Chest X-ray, AP view. Patient: 58 years old, sex M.
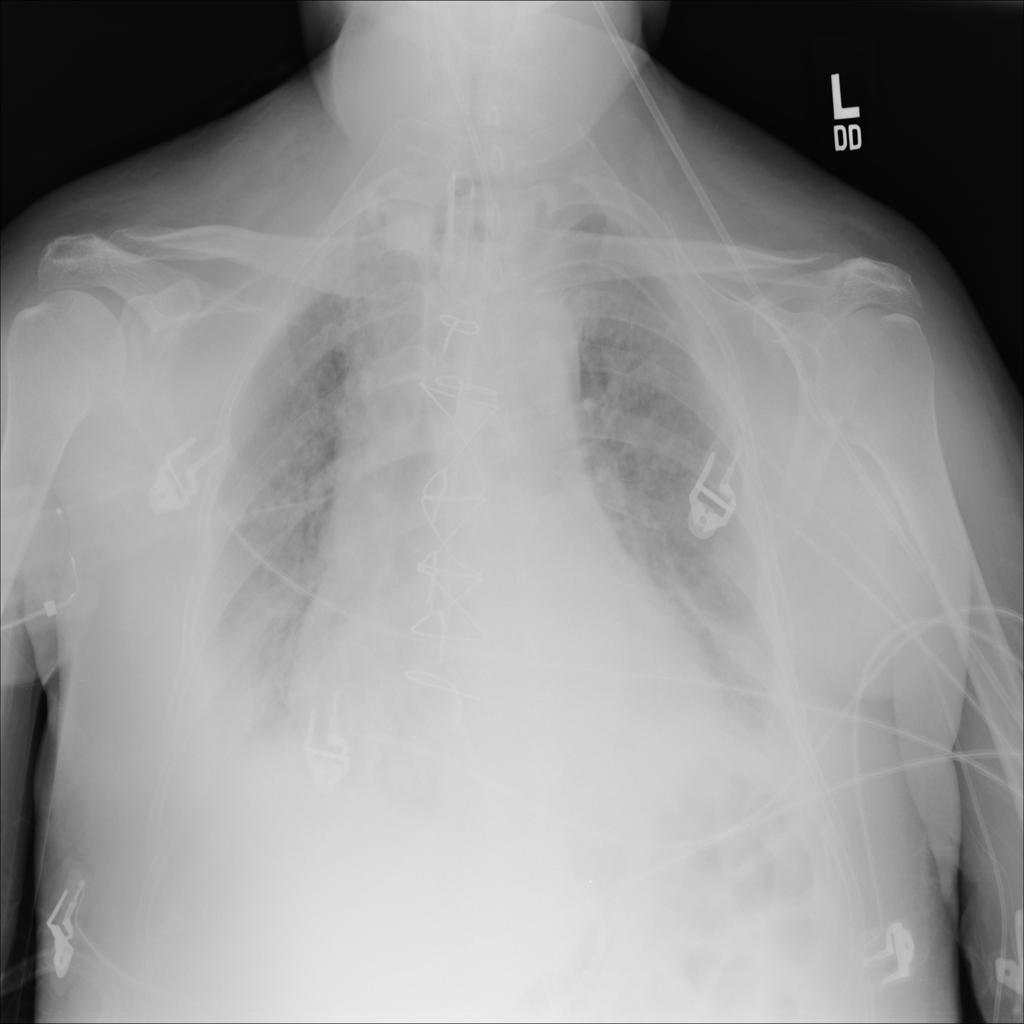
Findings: Effusion, Infiltration